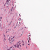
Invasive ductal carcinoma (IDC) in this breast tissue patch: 1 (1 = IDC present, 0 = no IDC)